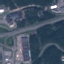
Label: Highway